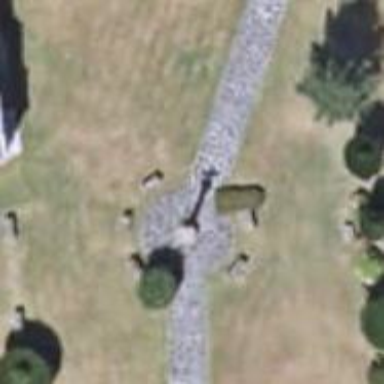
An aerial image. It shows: Wayside cross with historic significance.